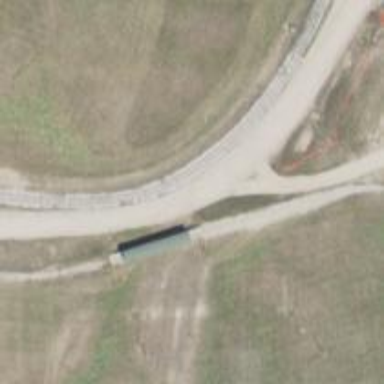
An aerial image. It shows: Miniature railway bridge.